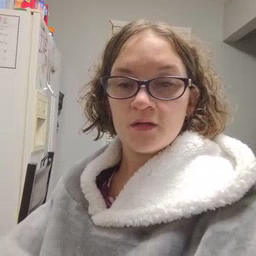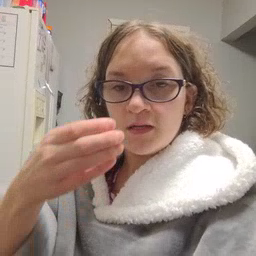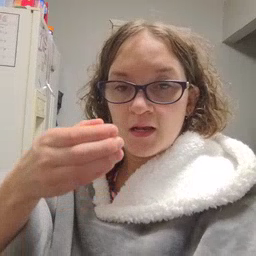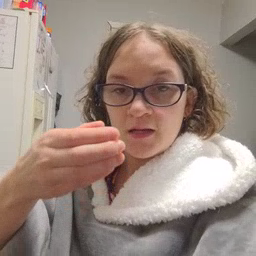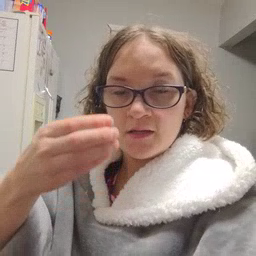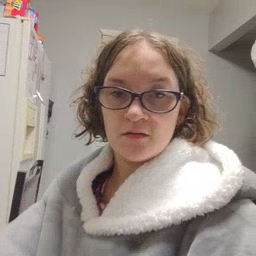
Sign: can